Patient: sex M, age 57
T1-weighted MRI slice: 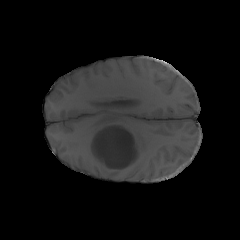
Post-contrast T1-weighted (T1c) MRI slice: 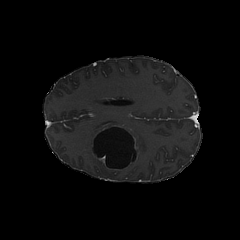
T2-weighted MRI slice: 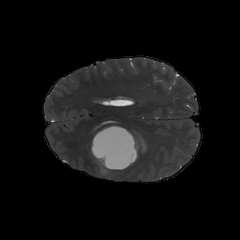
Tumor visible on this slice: yes
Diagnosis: Glioblastoma, IDH-wildtype
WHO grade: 4